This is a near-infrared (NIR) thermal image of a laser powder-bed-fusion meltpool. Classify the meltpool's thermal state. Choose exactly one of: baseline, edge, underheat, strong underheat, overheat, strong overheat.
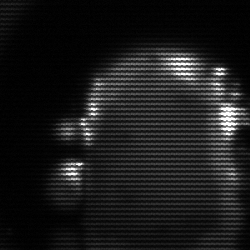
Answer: baseline